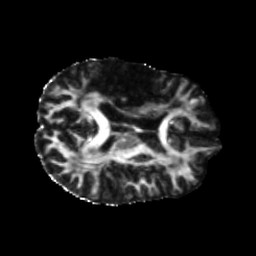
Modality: FA
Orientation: axial
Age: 58
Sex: male
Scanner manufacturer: siemens
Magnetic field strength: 3 T
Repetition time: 5.25 s
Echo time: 0.08 s